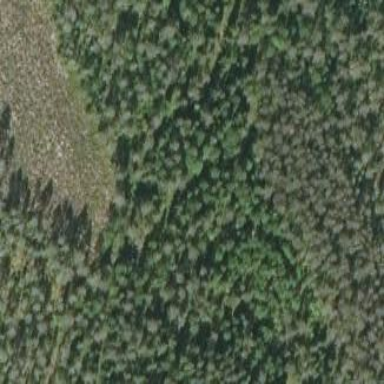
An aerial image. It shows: Woodland consisting mainly of needle-leaved trees.